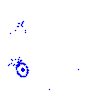
Particle: kaon